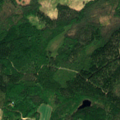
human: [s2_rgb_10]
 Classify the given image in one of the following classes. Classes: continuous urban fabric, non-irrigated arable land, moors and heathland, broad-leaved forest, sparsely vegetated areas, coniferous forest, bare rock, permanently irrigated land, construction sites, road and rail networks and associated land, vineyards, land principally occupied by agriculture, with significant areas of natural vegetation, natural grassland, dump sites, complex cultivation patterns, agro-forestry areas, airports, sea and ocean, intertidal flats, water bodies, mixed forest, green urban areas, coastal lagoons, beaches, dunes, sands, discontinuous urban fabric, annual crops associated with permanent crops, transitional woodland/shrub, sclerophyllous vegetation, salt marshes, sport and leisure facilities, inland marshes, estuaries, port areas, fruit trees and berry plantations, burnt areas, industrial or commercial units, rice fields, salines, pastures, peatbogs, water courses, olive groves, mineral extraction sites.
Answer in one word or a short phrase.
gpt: coniferous forest, mixed forest, transitional woodland/shrub